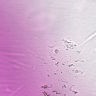
Metastatic tissue present: no